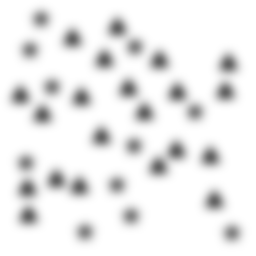
Squares: 0
Triangles: 21
Stars: 11
Total shapes: 32